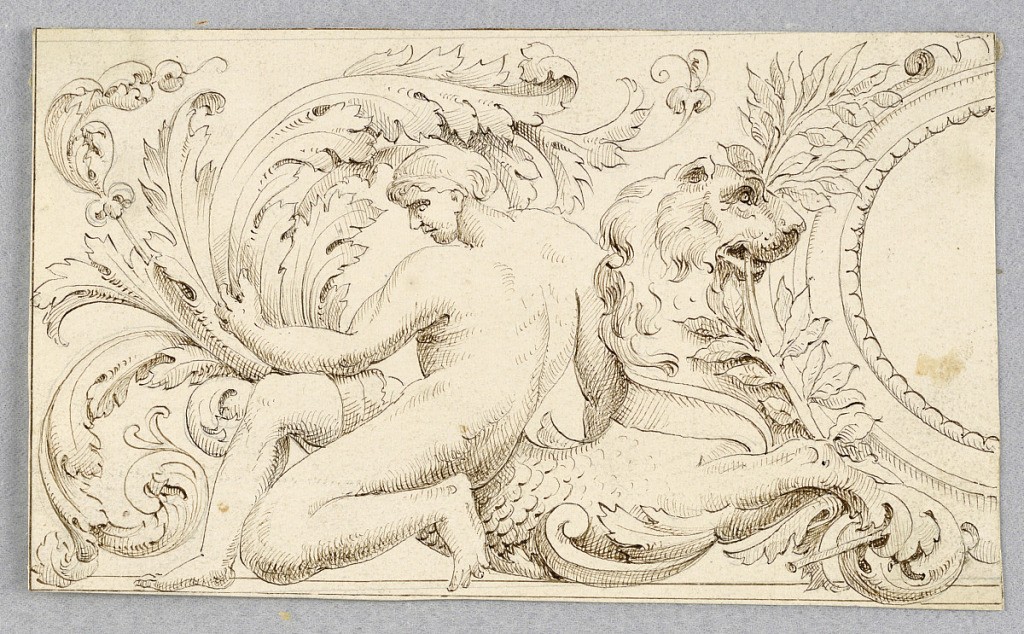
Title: Design for a Frieze
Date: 1840–75
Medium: Pen and brown ink, graphite on off-white wove paper
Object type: Drawing
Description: Horizontal rectangle. Left half of a design for a frieze is shown. The half-figure of a fantastic sea lion is shown in profile turned toward right. Creature holds a laurel branch in its mouth and supports a standing scrollwork escutcheon at right. The back of the body is transformed into an acanthus rinceau. A figure sits upon the lion shown in profile, turned toward left.